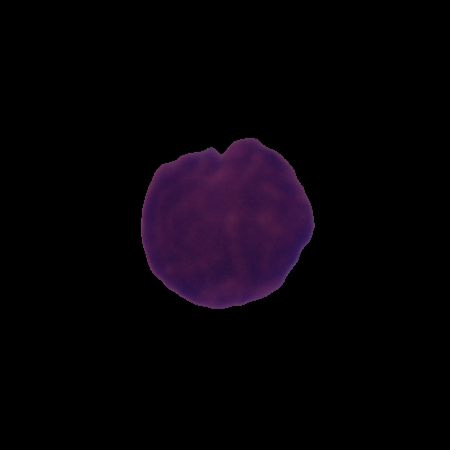
Label: cancer